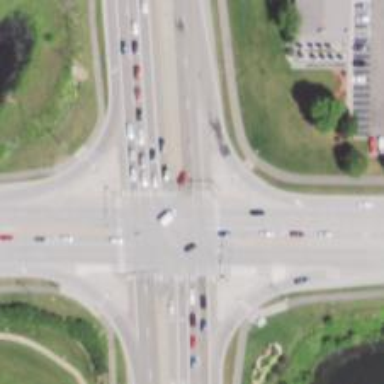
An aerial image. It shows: Marked crossing with zebra markings on the road.